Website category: auto
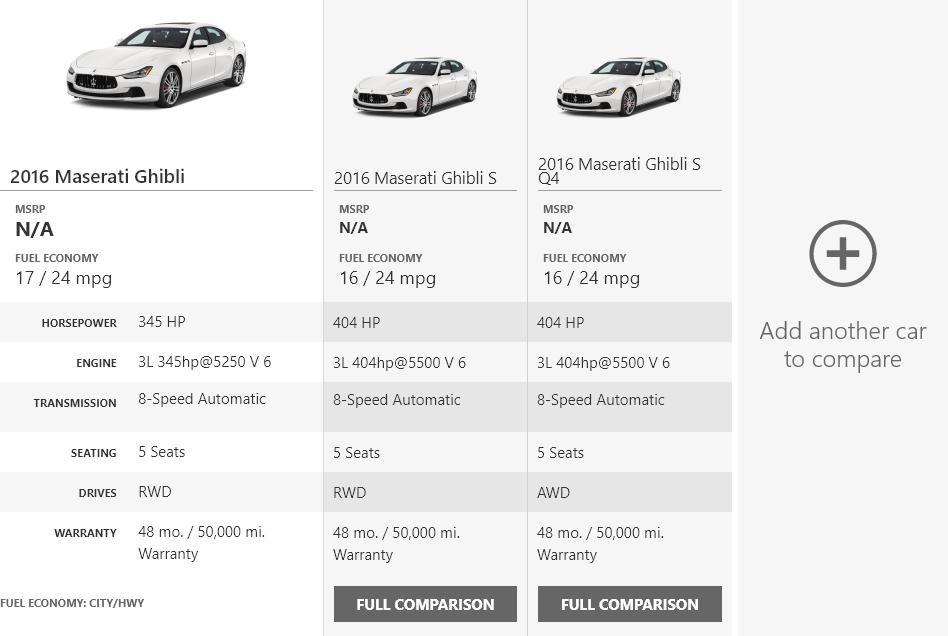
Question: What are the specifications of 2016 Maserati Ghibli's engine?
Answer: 3L 345hp@5250 V 6

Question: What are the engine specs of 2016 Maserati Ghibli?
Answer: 3L 345hp@5250 V 6

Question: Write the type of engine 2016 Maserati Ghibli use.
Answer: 3L 345hp@5250 V 6

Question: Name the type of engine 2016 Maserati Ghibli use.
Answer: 3L 345hp@5250 V 6

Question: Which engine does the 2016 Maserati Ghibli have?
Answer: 3L 345hp@5250 V 6

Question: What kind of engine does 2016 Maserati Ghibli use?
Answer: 3L 345hp@5250 V 6

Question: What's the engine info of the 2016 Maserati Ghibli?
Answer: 3L 345hp@5250 V 6

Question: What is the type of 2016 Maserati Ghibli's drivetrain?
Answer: RWD

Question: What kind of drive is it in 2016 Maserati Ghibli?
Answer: RWD

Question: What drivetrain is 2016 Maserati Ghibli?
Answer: RWD

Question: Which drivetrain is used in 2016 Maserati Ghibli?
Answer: RWD

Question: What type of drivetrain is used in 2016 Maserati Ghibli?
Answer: RWD

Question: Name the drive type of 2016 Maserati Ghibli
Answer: RWD

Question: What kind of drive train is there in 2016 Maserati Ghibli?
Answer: RWD

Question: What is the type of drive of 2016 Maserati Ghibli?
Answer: RWD

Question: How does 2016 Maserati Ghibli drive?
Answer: RWD

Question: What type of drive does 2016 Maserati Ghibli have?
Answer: RWD

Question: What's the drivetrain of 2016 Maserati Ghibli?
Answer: RWD

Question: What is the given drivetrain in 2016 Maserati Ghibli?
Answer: RWD

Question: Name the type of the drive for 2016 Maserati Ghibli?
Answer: RWD

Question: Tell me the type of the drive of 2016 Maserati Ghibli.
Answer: RWD

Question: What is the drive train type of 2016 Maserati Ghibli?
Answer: RWD

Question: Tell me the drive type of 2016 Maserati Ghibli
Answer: RWD

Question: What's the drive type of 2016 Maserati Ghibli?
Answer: RWD

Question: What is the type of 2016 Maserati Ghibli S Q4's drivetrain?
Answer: AWD

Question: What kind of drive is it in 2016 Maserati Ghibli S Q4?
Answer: AWD

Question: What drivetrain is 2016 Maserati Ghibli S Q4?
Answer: AWD

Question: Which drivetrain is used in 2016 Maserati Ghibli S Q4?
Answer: AWD

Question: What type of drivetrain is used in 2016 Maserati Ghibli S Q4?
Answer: AWD

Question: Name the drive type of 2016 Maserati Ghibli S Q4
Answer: AWD

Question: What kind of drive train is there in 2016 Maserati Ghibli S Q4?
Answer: AWD

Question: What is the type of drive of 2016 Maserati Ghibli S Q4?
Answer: AWD

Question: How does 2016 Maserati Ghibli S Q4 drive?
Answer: AWD

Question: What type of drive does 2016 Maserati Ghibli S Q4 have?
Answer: AWD

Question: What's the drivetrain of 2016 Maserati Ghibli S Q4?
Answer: AWD

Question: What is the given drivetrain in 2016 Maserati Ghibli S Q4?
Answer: AWD

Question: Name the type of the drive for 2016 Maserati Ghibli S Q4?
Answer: AWD

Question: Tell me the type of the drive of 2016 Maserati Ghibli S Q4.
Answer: AWD

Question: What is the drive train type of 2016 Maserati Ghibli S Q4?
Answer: AWD

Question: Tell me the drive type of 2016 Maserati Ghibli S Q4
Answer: AWD

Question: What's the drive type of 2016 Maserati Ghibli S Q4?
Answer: AWD

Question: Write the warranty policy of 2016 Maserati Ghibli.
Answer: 48 mo. / 50,000 mi. Warranty

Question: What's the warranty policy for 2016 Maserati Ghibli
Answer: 48 mo. / 50,000 mi. Warranty

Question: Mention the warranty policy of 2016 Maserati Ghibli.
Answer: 48 mo. / 50,000 mi. Warranty

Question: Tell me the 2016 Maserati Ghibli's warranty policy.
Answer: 48 mo. / 50,000 mi. Warranty